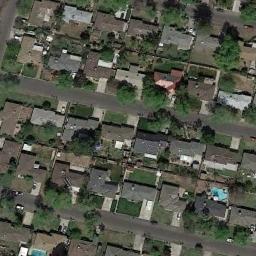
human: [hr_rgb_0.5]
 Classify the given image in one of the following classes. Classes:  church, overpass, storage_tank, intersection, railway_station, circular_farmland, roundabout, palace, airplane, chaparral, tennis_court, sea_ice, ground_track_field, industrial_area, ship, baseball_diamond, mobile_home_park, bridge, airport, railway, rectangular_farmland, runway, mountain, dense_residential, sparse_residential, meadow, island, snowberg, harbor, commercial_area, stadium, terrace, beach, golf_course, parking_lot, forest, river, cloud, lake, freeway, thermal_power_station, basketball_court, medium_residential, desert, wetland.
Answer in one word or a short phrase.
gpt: dense_residential